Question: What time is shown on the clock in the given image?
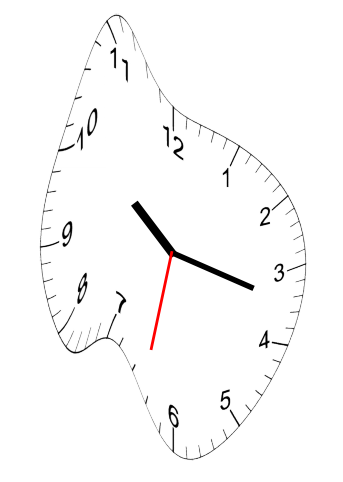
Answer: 10:17:32